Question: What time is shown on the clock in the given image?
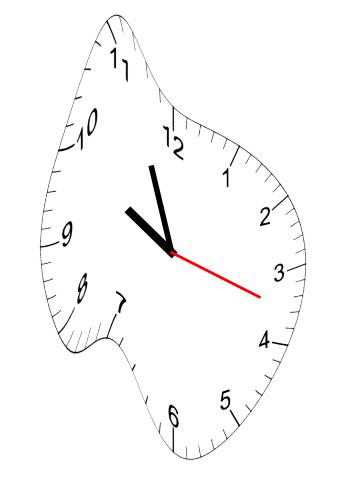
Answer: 09:56:18